Question: I have a view with two categories.
First category is branch name, which I select from a combobox and store in a viewScope variable.
Second one is year, which should be my table's row header.
There are 12 other columns every one resembling a month of year.
This is my view and red rectangle is the result I want to replicate in a table.

This is my current progress on repeat control's data source. But I don't know exactly how to use this on computed fields.
'''
<xp:this.value><![CDATA[#{javascript:var db:NotesDatabase = session.getDatabase("","erpx/report7.nsf", false);
var v = db.getView("(xpChartCostByProjectYear)");
var nav:NotesViewNavigator = v.createViewNavFromCategory(viewScope.project);
var entry:NotesViewEntry = nav.getFirst();
var vAccnt = db.getView("(chartCostByProject)");
var values = []; // create an empty array
while (entry!=null && !entry.isTotal()){
var obj={};
var year =[];
getComponent("computedField3").setValue(nav.getCount())
year.push(entry.getColumnValues().get(1));
obj.year = entry.getColumnValues().get(1);
obj.jan = entry.getColumnValues().get(2);
obj.feb =entry.getColumnValues().get(3);
obj.mar =entry.getColumnValues().get(4);
obj.apr=entry.getColumnValues().get(5);
obj.may=entry.getColumnValues().get(6);
obj.jun=entry.getColumnValues().get(7);
obj.jul=entry.getColumnValues().get(8);
obj.aug=entry.getColumnValues().get(9);
obj.sep=entry.getColumnValues().get(10);
obj.oct=entry.getColumnValues().get(11);
obj.nov=entry.getColumnValues().get(12);
obj.dec=entry.getColumnValues().get(13);
values.push(obj);
var tmpentry:NotesViewEntry = nav.getNextCategory();
entry.recycle();
entry = tmpentry;}
return values;
}]]></xp:this.value>
'''
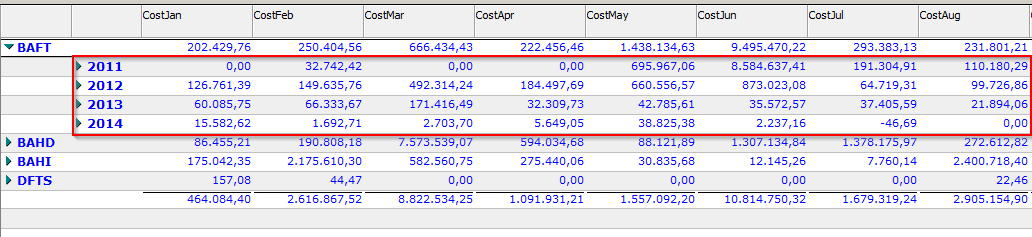
Answer: You want to simplify your code before you bind it to anything. How about:
'''
var db = session.getDatabase("","erpx/report7.nsf", false);
var v = db.getView("(xpChartCostByProjectYear)");
var nav:NotesViewNavigator = v.createViewNavFromCategory(viewScope.project);
var dataLabels = ["dummy","year","jan","feb ","mar","apr","may","jun","jul","aug","sep","oct","nov","dec"]
var entry:NotesViewEntry = nav.getFirst();
var vAccnt = db.getView("(chartCostByProject)");
var results = []; // create an empty array
while (entry!=null && !entry.isTotal()){
var obj={};
var curVals = entry.getColumnValues();
for (var i=1; i<14; i++) {
obj[dataLabels[i]] = curVals.get(i);
}
results.push(obj);
var tmpentry:NotesViewEntry = nav.getNextCategory();
entry.recycle();
entry = tmpentry;
}
//Cleanup
nav.recycle();
vAccnt.recycle();
db.recycle();
return results;
'''
The data source needs a variable name e.g. 'curRow'. Then you bind your field to curRow.jan curRow.feb etc.
I would try to avoid side effects like the one where you push the value to computedField3. If you need something like that, you might be better off with an object data source.
'''
<?xml version="1.0" encoding="UTF-8"?>
<xp:view xmlns:xp="http://www.ibm.com/xsp/core"
xmlns:xe="http://www.ibm.com/xsp/coreex">
<xp:this.data>
<xe:objectData var="objectData" readonly="true" scope="view">
<xe:this.createObject><![CDATA[#{javascript:return new com.notessensei.ViewWithTotals("dbName","ViewName")}]]></xe:this.createObject>
</xe:objectData>
</xp:this.data>
<xp:repeat id="repeat1" rows="30" var="curRow"
value="#{javascript:objectData.getRowData(session,viewScope.projectName);}">
<xp:text escape="true" id="computedField1" value="#{curRow.jan}"></xp:text>
<xp:text escape="true" id="computedField2" value="#{curRow.feb}"></xp:text>
</xp:repeat>
</xp:view>
'''
Then you need a class 'com.notessensei.ViewWithTotals' that can house your result values and even cache them if you don't expect them to change while you view the page.
The class could look roughly like this:
'''
package com.notessensei;
import java.util.Collection;
import java.util.HashMap;
import java.util.Map;
import java.util.Stack;
import java.util.Vector;
import lotus.domino.Database;
import lotus.domino.NotesException;
import lotus.domino.Session;
import lotus.domino.View;
import lotus.domino.ViewEntry;
import lotus.domino.ViewNavigator;
public class ViewWithTotals {
private final String dataLabels[] = {"dummy","year","jan","feb ","mar","apr","may","jun","jul","aug","sep","oct","nov","dec"};
private final String dbName;
private final String viewName;
private final Map<String,Collection<Map<String,String>>> viewValues = new HashMap<String, Collection<Map<String,String>>>();
private int totals = 42;
public ViewWithTotals(String dbName, String viewName) {
this.dbName = dbName;
this.viewName = viewName;
}
public Collection<Map<String,String>> getRowData(Session session, String catName) {
if (!this.viewValues.containsKey(catName)) {
this.populateViewValues(session, catName);
}
return this.viewValues.get(catName);
}
@SuppressWarnings("unchecked")
private void populateViewValues(Session session, String catName) {
try {
Database db = session.getDatabase(null, this.dbName);
View v = db.getView(this.viewName);
ViewNavigator nav = v.createViewNavFromCategory(catName);
ViewEntry ve = nav.getFirst();
Collection<Map<String,String>> result = new Stack<Map<String,String>>();
while (ve != null) {
ViewEntry nextVe = nav.getNextSibling(ve);
Map<String, String> oneEntry = new HashMap<String, String>();
Vector val = ve.getColumnValues();
for (int i = 1; i < 14; i++) {
oneEntry.put(this.dataLabels[i], val.get(i).toString());
}
result.add(oneEntry);
ve.recycle();
ve = nextVe;
}
this.viewValues.put(catName, result);
nav.recycle();
v.recycle();
db.recycle();
} catch (NotesException e) {
// TODO Fix this
e.printStackTrace();
}
}
// Exercise left to the reader...
public int getTotals() {
return this.totals;
}
}
'''
While this is a little more work, it should give you a) better performance (you could have a refresh() method to clear the stored values) and b) you can add additional values you can use to bind to other fields (like the totals here). It provides the best flexibility.
One experience: use dependency injection (as in: provide the session as parameter), so you can test the class outside XPages too (Unit tests!).
Hope that helps.
: Typed the code off my head. Can contain typos and syntax problems